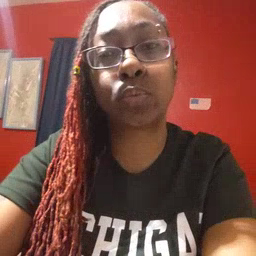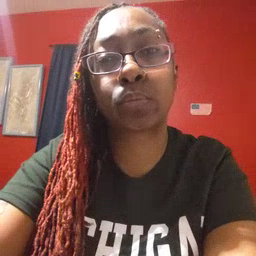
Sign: dryer